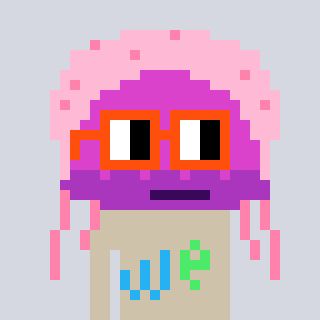
a pixel art character with square orange glasses, a jellyfish-shaped head and a bege-colored body on a cool background